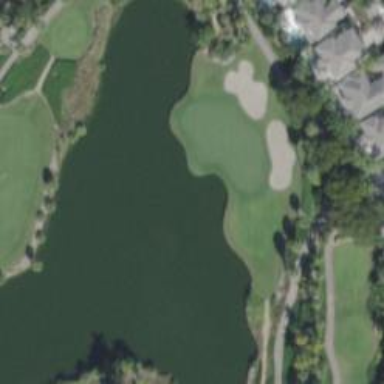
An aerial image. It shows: Golf hole.